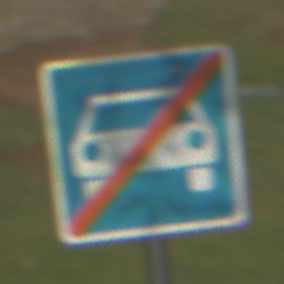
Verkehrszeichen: EndeKraftfahrstrasse
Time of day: MorningAfternoon
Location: Outdoor (Nature)
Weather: PartlyCloudy
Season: NotSpecified
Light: Natural